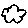
Label: cloud